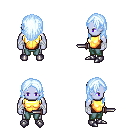
a pixel art fantasy rpg character, male body template, dark elf, purple skin, gold chest armor, teal pants, white cyan long hairstyle, white cloth bandages, metal boots, dagger, four views (front, back, left, right), 2x2 character sprite sheet, small pixel art, hard edges, no anti-aliasing